Question: I am getting the following error when trying to add the MonoGame templates to Xamarin Studio:

Does anyone know of a solution?
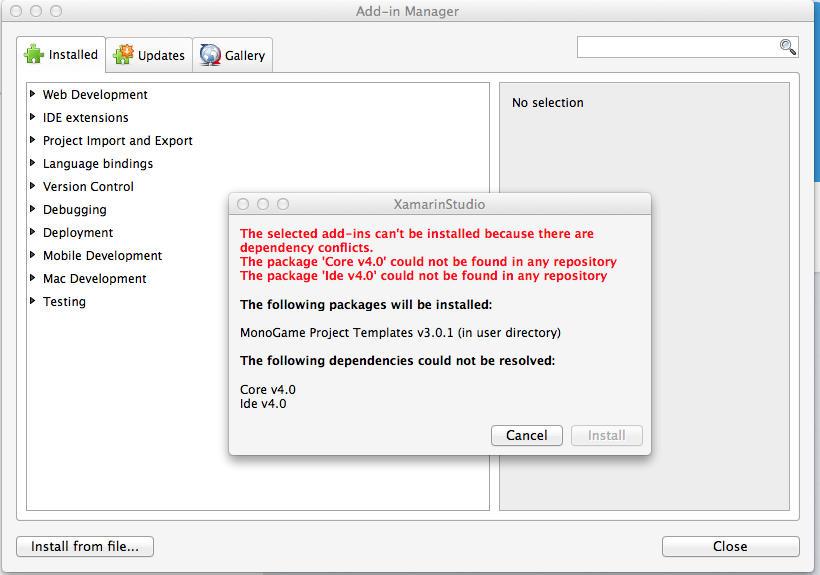
Answer: I downloaded the source from here:
<URL>
And used the mpack provided and it seems to work now.